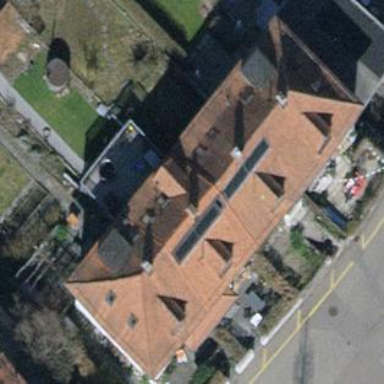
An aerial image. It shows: Building with tile roof.